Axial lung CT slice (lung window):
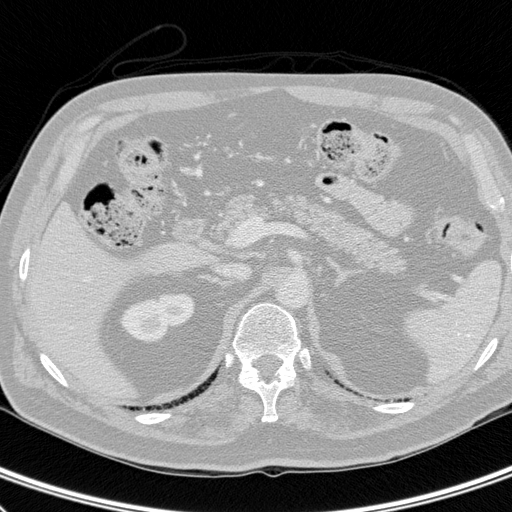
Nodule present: no